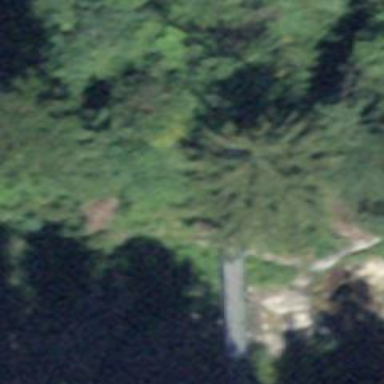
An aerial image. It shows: Path on bridge with pebblestone surface.